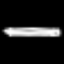
Label: pencil